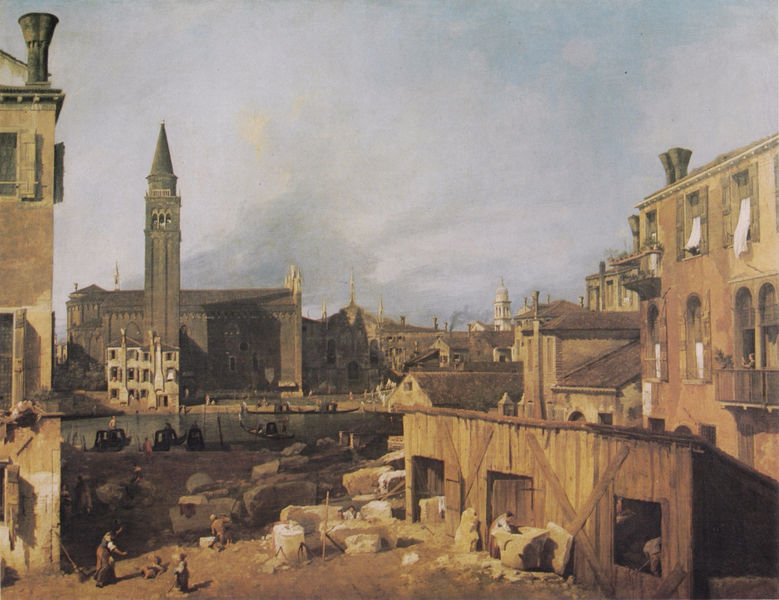
Titel: Grand Canal: 'The Stonemason's Yard'; S. Maria della Carità from the Campo S. Vidal
Künstler: Canaletto (Antonio Canal)
Standort: London
Institution: National Gallery
Schlagwörter: blau, dunkel, gemälde, himmel, mann, schatten, wasser, weiß, wolken, fluss, frauen, kirchturm, menschen, see, stadt, ufer, wäsche, braun, femmes, fenster, frau, grau, hell, licht, männer, zeichnung, dach, haus, tiere, tuch, wolke, malerei, architektur, stein, bild, vorhang, öl, häuser, spiegelung, vieh, hütte, kanal, kirche, sonne, realismus, tücher, kind, arbeit, boot, boote, kahn, kamin, kinder, schornstein, schuppen, szenerie, turm, balkon, schiff, schiffe, ansicht, bogen, fahnen, italien, man, süden, vedute, venedig, knaben, arbeiten, säcke, dächer, mauer, schornsteine, hof, fabrik, markt, platz, arbeiter, hafen, ladung, balcony, blue, church, curtain, curtains, men, people, red, white, women, grey, old, painting, vorhänge, windows, woman, wolle, homme, jaune, portrait, vert, brown, wooden, bretter, kirchtürme, stadtansicht, bögen, cour, hinterhof, italie, village, ruine, scheune, glockenturm, türme, palast, diesig, blanc, noir, rom, leben, handwerker, wood, maison, holzhütte, lac, cloud, clouds, sky, vue, stadtlandschaft, rouge, florenz, boat, building, house, lake, water, stall, roof, tower, zerstört, marktplatz, boy, child, kulisse, bateaux, flat, river, view, femme, atelier, fenetre, lumière, sfumato, mother, realism, animals, dog, bois, ciel, paysage, peinture, baumwolle, fleuve, cross, anlegestelle, paysan, boats, cloudy, sail, eau, ferme, children, town, bauen, canaletto, campanile, lagune, clocher, veduta, ville, vesuv, dirt, peasants, verschlag, bleu, pierre, pierres, riviere, hühner, enfants, paysans, baustelle, city, campagne, bauarbeiten, tiepolo, maisons, port, douceur, enfant, etoffes, mère, scène de genre, stadtbild, cheminée, dome, renaissance, schallöffnungen, cathedral, architecture, porte, zeicnung, fronten, brick, buildings, venice, cité, cathedrale, canale grande, gondel, gondeln, san marco, hochhaus, innenstadt, nuages, dogenpalast, markusplatz, heuballen, couleur, huile, eglise, facade, palais, harbor, fassade, fenetres, hut, mark, cloth, farm, mill, pond, stable, cottage, balcon, linge, réalisme, terre, travail, brume, matin, chantier, chemin, ships, tableau, animaux, chimney, spire, steeple, tours, gens, tour, mer, pecheur, work, farmers, drap, peint, markuskirche, place saint marc, saint marc, venise, sails, hommes, rome, s. marco, vorräte, son, fumée, ouvriers, marche, bateau, personnages, peuple, baraque, rien, rue, hutte, immeuble, personnes, barn, bauplatz, workers, scène, hay, cabane, europe, travaux, färber, fume, sud, sac, guardi, xviie, bretterbude, usine, kampanile, städtebild, wheat, gondole, été, etable, rivier, farming, nuageux, cours, broom, batiment, batiments, immeubles, mesure, travailleurs, populaire, ouvrier, beffroi, belfort, bellotto, bozzetto, campo, canal, canal grande, canale, capprici, caprice, citadin, dix-huitieme siecle, eaux, eua, frari, goldoni, gondle, grand canal, hinterhofe, lavadrie, lavandrie, lessive, loggia, marcus platz, ovriere, palazzi, place, portes, recommence, santa, santa maria, tailleur de pierre, travailler, vedutte, venetie, vilet, xviiie, xviii, shed, venetien, yard, vaccino, camp, vilel, h, gondoles, cabanes, mom, quai, faubourgs, venetig, peinture flamande, 18e, travailleur, 17e, rume, habitant, vie quotidienne, embarcation, artisan, balais, warehouse, gndole, manufacture, néo-impressionnisme, baraques, blacon, canaux, arch, eglises, cabanon, dump, jean miélot, gondula, facades, smoky sky, fassades, cloché